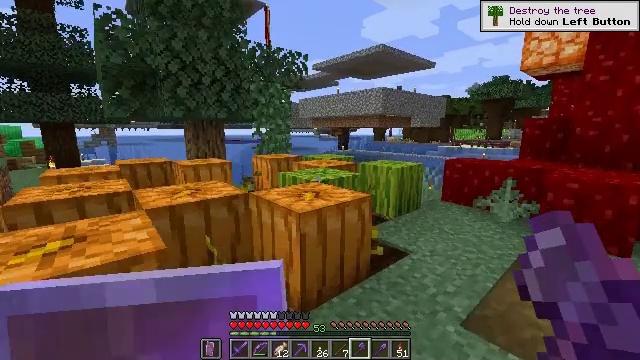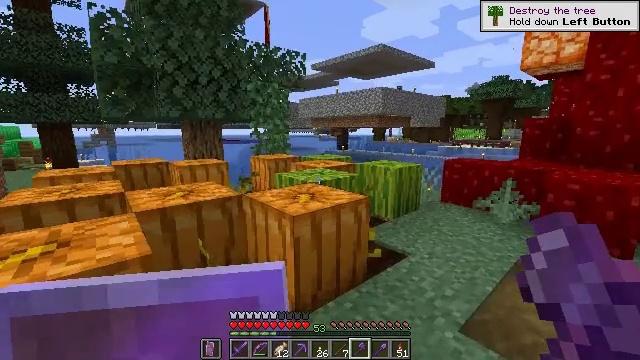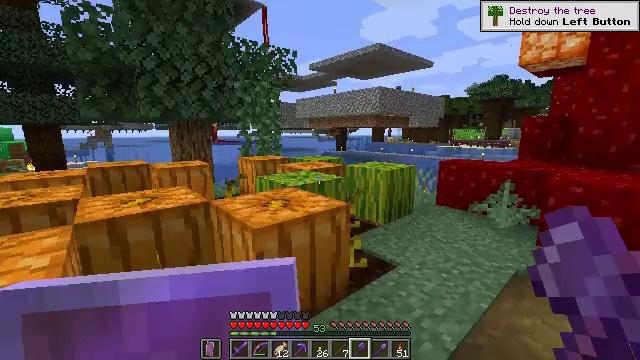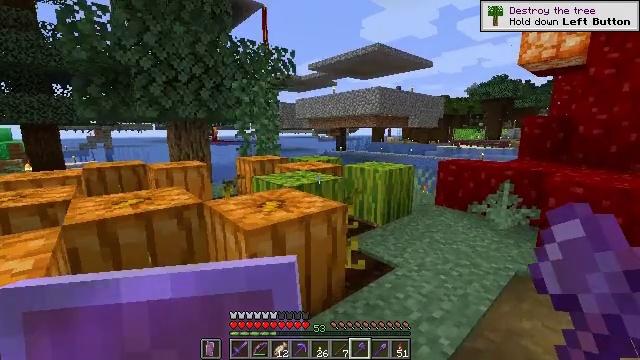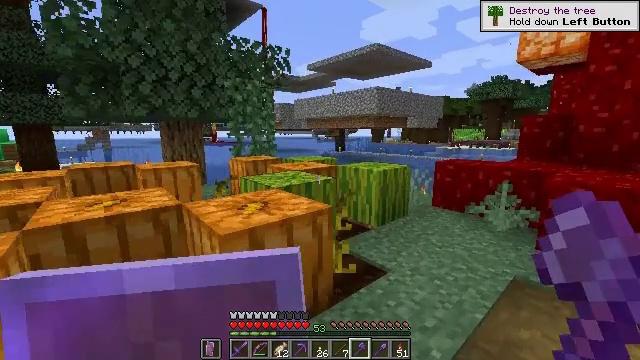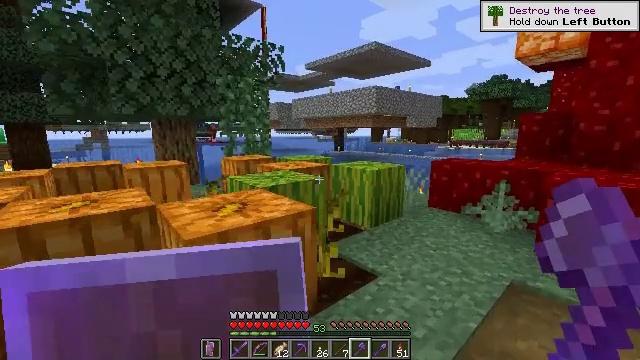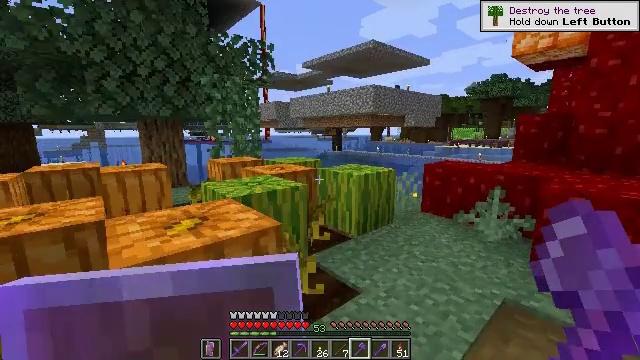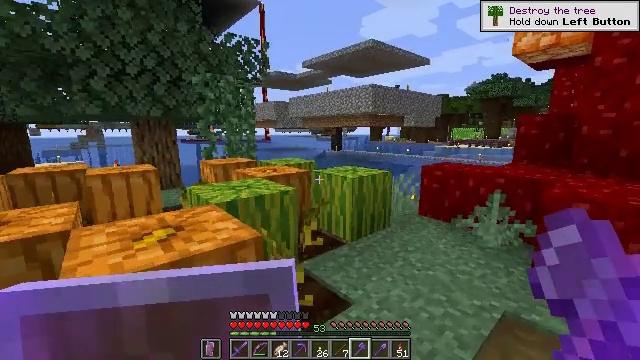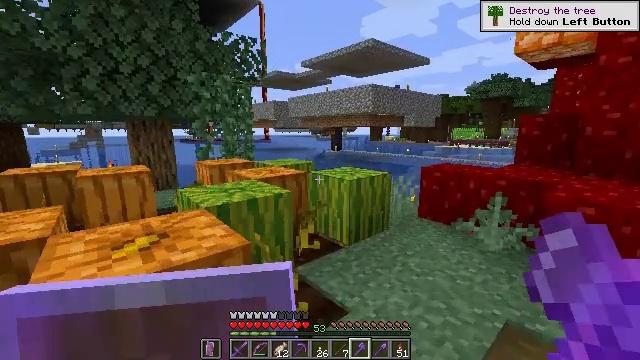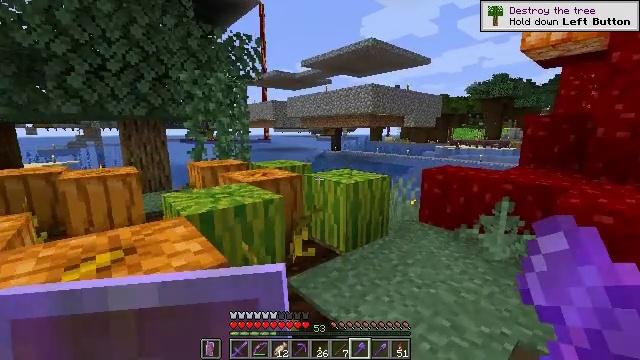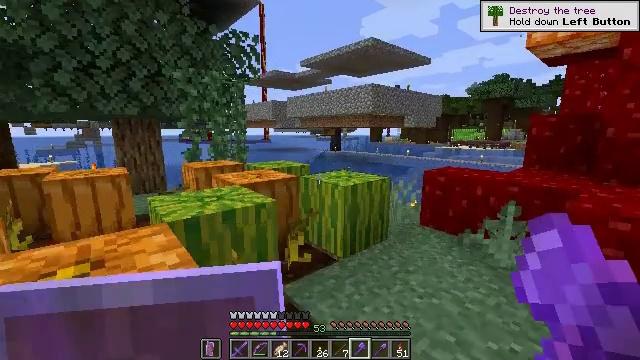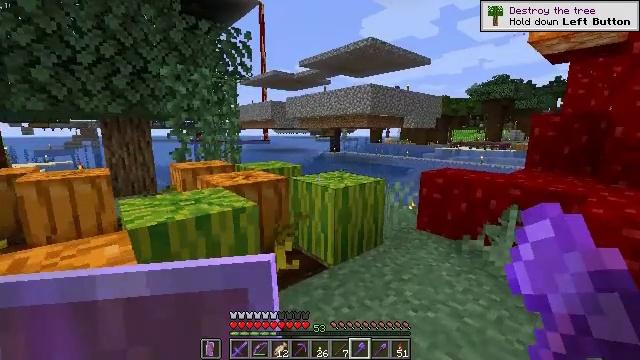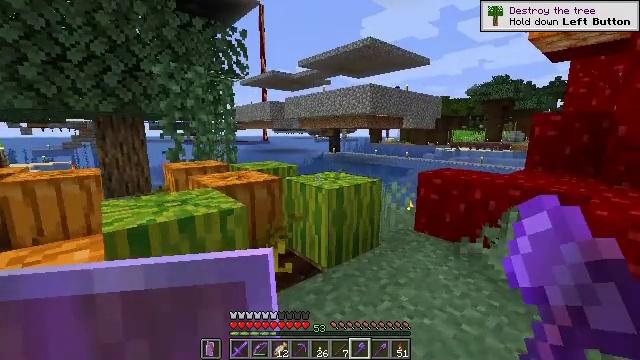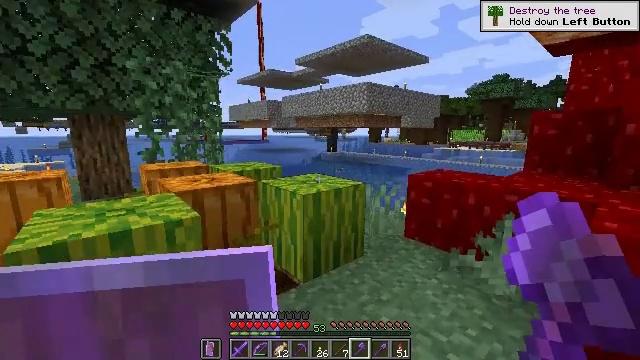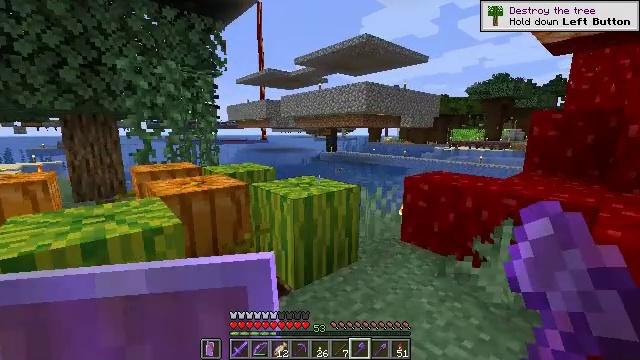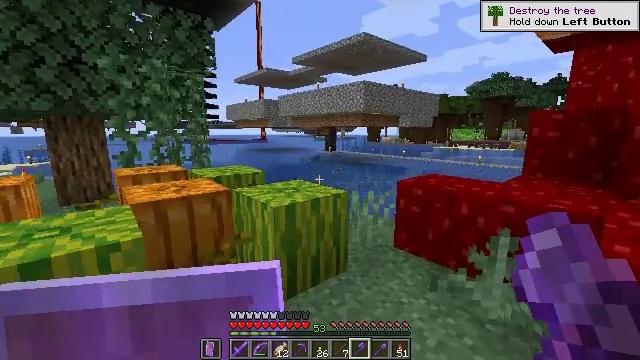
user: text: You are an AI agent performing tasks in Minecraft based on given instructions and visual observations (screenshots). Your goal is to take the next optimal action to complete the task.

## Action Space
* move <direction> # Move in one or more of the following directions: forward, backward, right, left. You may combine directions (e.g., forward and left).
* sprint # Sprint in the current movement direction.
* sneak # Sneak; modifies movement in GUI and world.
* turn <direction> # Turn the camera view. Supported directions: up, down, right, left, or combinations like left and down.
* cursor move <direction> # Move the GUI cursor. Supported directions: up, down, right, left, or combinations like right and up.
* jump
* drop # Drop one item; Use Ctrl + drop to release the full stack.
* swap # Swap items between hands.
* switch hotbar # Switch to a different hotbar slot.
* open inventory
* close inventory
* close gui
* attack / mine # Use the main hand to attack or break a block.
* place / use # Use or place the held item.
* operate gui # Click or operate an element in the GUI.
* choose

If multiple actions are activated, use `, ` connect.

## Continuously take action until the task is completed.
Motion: motion action
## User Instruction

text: Collect vines by mining them.
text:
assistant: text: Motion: move forward and move right
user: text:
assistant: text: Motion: move forward and move right
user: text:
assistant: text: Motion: move forward and move right
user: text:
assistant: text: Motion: move forward and move right
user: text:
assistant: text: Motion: move forward and move right
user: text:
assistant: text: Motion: move forward and move right
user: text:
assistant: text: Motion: move forward
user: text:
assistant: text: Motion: move forward
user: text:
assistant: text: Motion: move forward
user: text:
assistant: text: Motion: move forward and move right
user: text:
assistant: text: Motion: move forward and move right
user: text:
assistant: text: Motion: move forward and move right
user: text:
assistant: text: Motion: move forward and move right
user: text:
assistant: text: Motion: move forward and move right
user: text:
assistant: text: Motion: move forward and move right
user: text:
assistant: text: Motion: move forward
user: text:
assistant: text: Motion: move forward
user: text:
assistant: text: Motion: move forward
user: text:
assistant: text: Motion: move forward, turn right
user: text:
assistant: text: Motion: move forward, turn right and down
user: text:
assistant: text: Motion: move forward, turn right and down
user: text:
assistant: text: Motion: move forward, sprint
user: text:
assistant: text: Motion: move forward, sprint
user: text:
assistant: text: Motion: move forward, sprint
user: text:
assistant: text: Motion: move forward, sprint
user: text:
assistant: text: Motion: move forward, sprint
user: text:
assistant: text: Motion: move forward, sprint, jump
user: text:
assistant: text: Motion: move forward, sprint, jump
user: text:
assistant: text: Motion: move forward, sprint, jump
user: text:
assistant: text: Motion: move forward, sprint